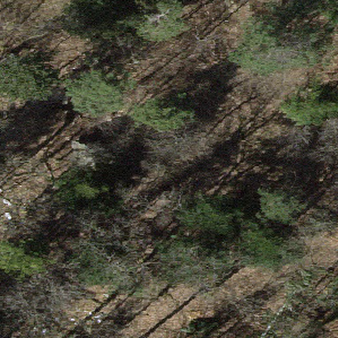
Label: other